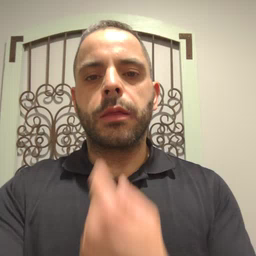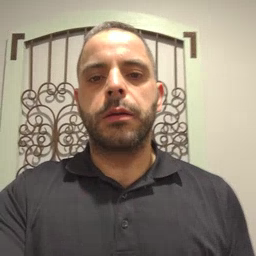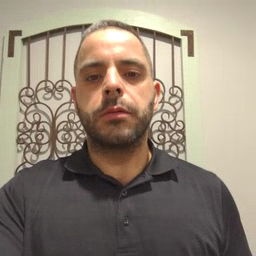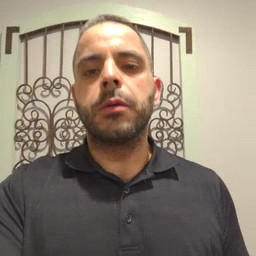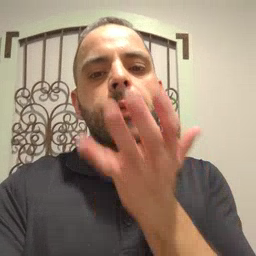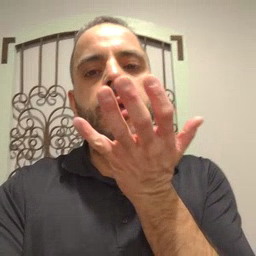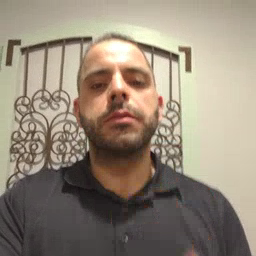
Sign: grass